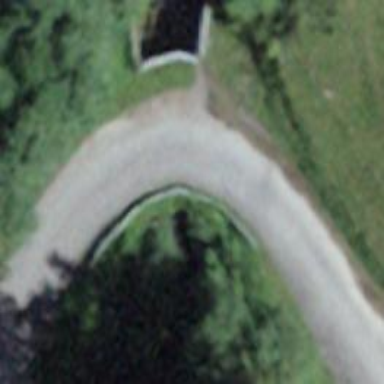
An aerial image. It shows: Unclassified road with bridge. The bridge crosses hike trail classified as backcountry.